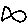
Label: fish